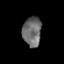
Tissue: prostate
Cell type: Epithelial cells
Senescence score: 0.3581
Nuclear area (px): 540
Mean DAPI intensity: 107.324